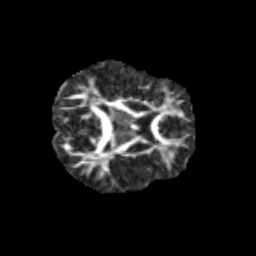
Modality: FA
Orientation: axial
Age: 9
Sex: female
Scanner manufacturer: siemens
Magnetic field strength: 3 T
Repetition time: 3.8 s
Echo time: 0.07 s